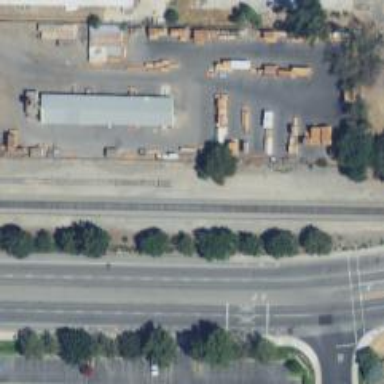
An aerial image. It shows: Rail spur service.